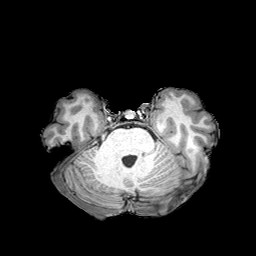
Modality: T1w
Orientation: coronal
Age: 38
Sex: male
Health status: healthy